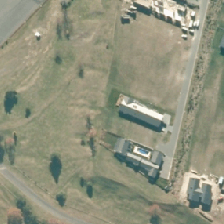
Land cover: urban_build_up